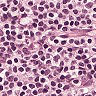
Metastatic tissue present: no